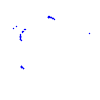
Particle: proton